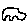
Label: car